Interaction volume radius: 5 \u00c5
Interaction volume height: 10 \u00c5
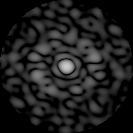
Disorder parameter: 0.8704